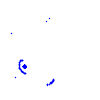
Particle: kaon